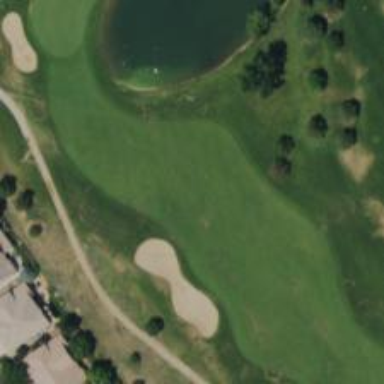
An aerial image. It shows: Golf hole.